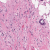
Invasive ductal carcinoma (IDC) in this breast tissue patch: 1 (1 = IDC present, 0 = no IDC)